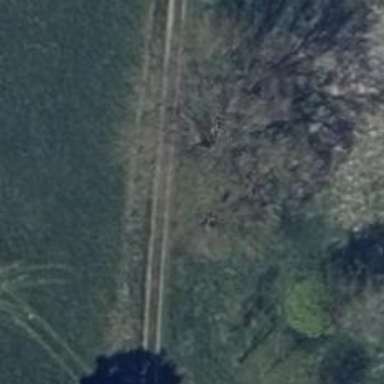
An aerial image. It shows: Row of trees in natural setting.